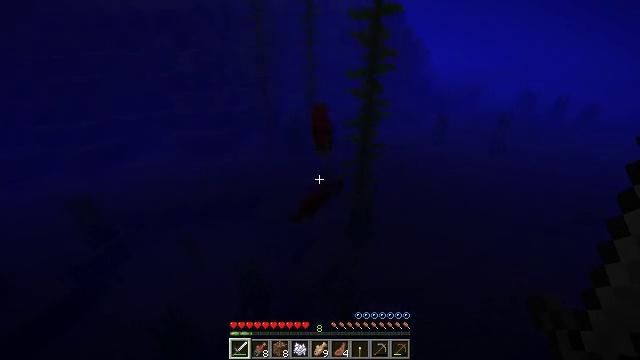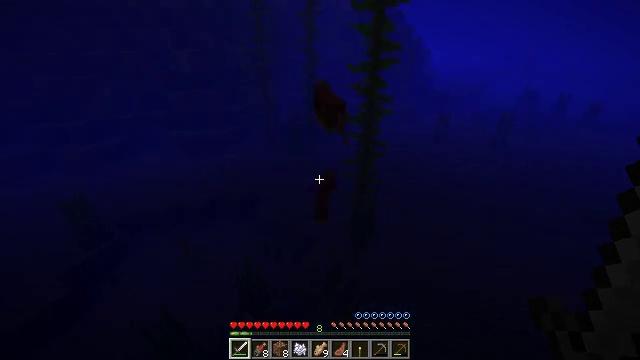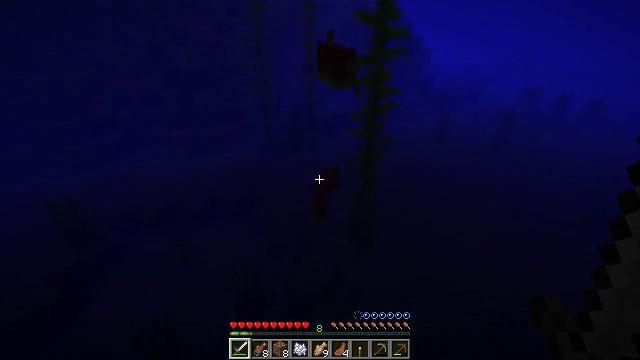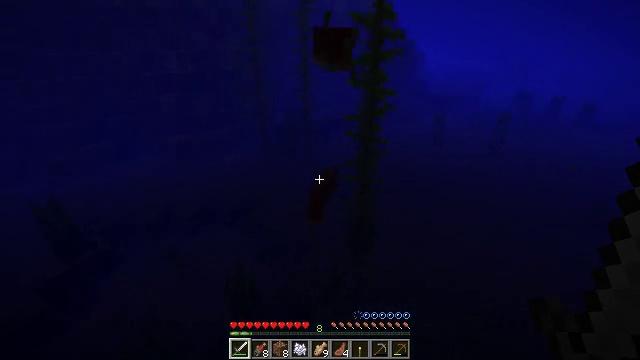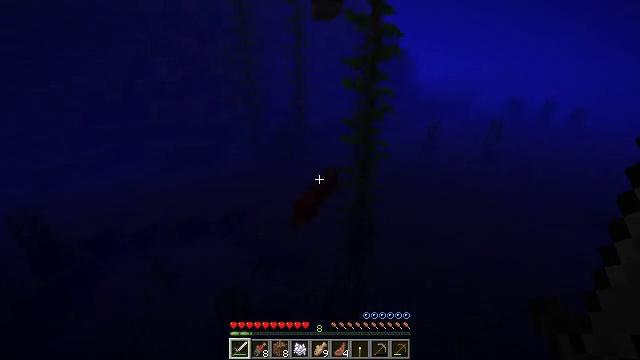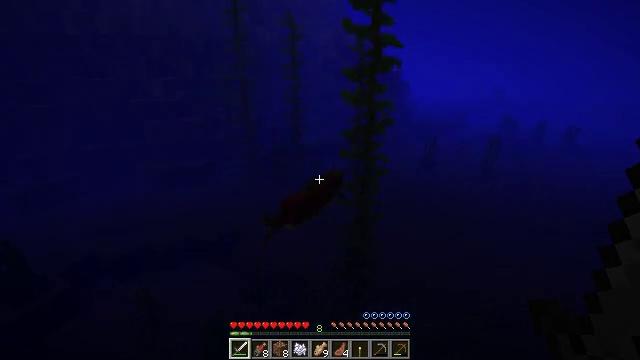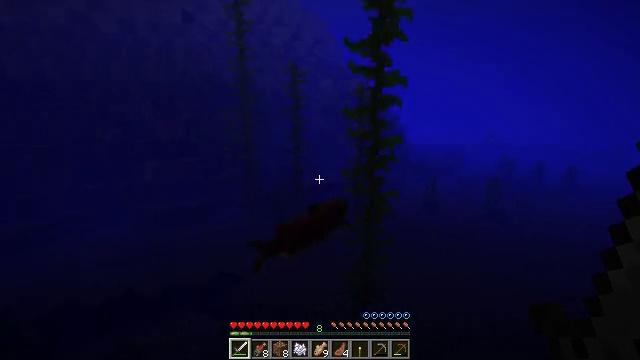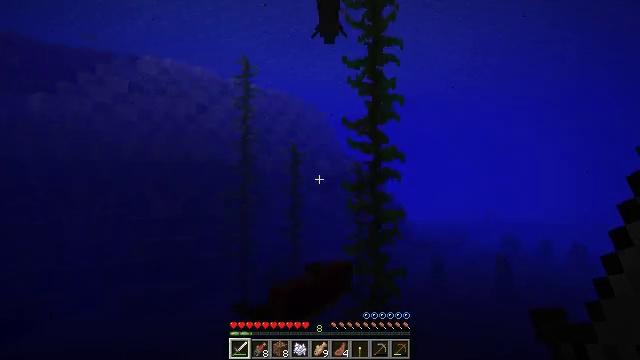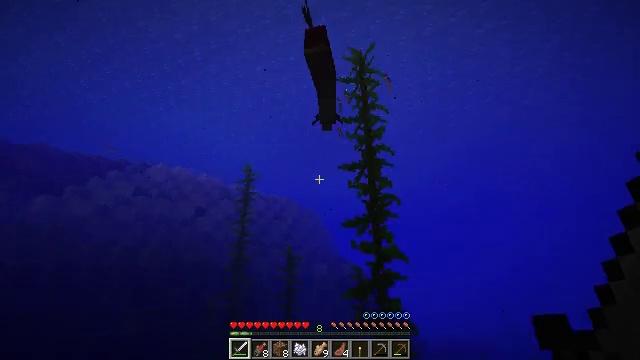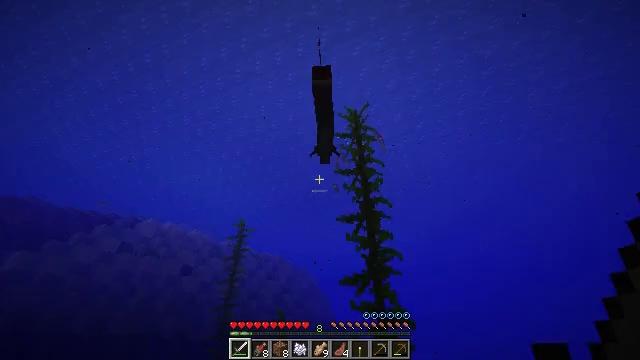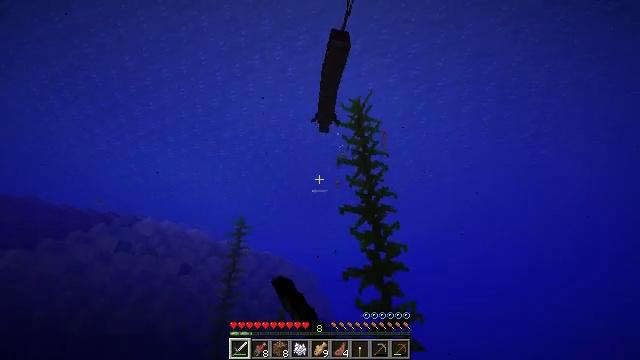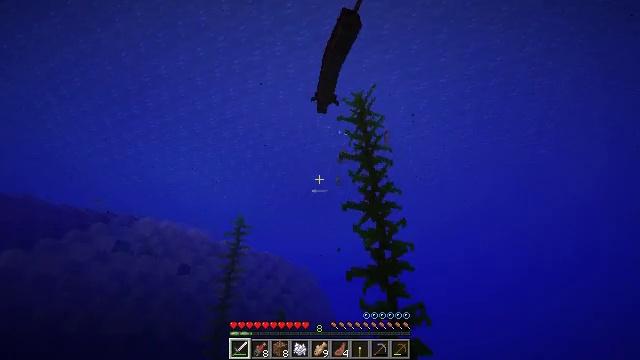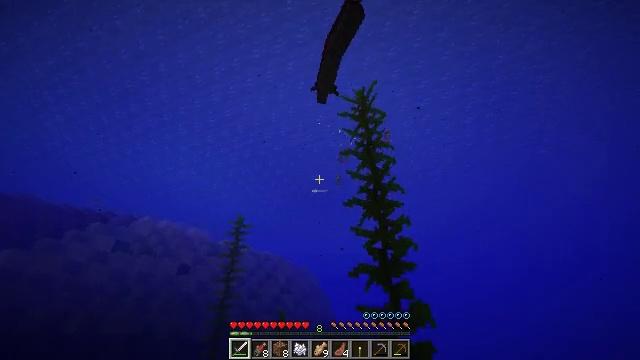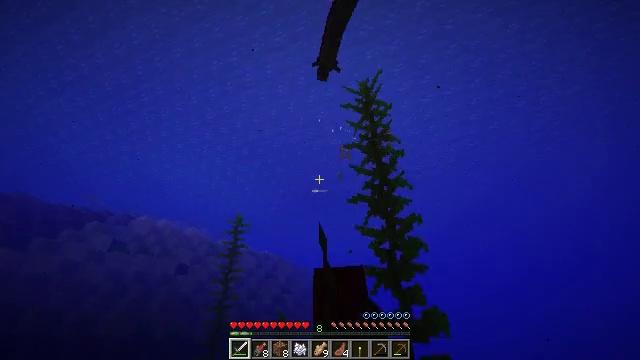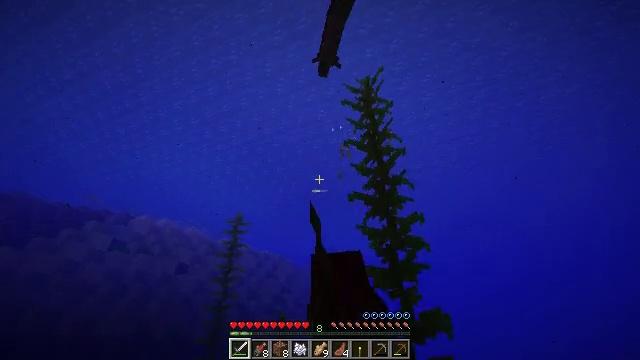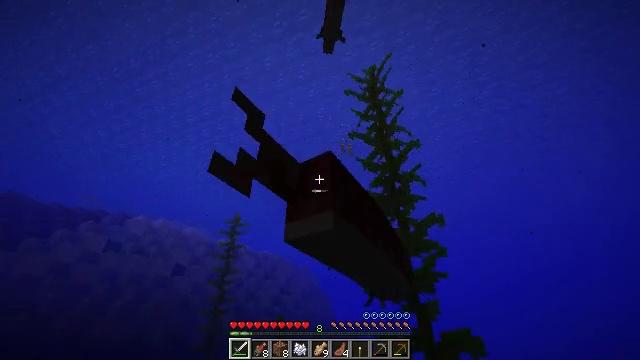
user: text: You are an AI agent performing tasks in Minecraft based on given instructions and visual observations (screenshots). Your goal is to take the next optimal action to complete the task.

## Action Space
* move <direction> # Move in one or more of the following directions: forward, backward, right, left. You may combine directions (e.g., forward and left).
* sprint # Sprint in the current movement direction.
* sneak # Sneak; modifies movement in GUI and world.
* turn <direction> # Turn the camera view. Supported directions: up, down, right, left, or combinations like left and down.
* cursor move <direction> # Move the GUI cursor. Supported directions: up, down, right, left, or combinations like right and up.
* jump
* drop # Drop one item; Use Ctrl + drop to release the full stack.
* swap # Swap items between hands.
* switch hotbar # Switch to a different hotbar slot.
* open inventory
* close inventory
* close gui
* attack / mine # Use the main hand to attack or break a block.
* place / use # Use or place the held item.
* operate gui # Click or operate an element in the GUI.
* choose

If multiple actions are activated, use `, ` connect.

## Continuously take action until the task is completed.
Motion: motion action
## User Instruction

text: Kill aquatic mobs.
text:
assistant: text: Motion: move forward
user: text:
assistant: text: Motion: move forward
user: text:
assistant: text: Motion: move forward, turn right and up
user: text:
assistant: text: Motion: move forward, turn right and up
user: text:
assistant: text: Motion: move forward, turn right and up
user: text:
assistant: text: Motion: move forward, turn up
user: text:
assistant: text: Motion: move forward, turn up
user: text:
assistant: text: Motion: move forward, turn up
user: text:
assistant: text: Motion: move forward, turn right and up, attack / mine
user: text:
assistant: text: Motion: move forward, attack / mine
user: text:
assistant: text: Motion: move forward, attack / mine
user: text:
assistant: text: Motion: move forward
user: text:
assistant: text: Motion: move forward
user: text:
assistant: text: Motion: move forward
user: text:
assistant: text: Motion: move forward
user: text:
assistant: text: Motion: move forward
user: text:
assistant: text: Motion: move forward
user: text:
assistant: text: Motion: turn up
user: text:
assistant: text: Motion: turn up
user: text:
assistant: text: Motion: turn up
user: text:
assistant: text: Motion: turn right and up
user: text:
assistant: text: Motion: turn right and up, jump
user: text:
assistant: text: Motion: turn right and up, jump
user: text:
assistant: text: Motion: move forward, turn up, jump
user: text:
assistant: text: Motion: move forward, jump
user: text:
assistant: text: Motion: move forward, jump
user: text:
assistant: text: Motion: move forward, turn right, jump
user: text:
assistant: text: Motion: move forward, turn right, jump
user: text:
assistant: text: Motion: move forward, turn right, jump
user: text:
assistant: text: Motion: move forward, jump